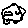
Label: car